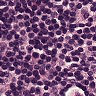
Metastatic tissue present: no